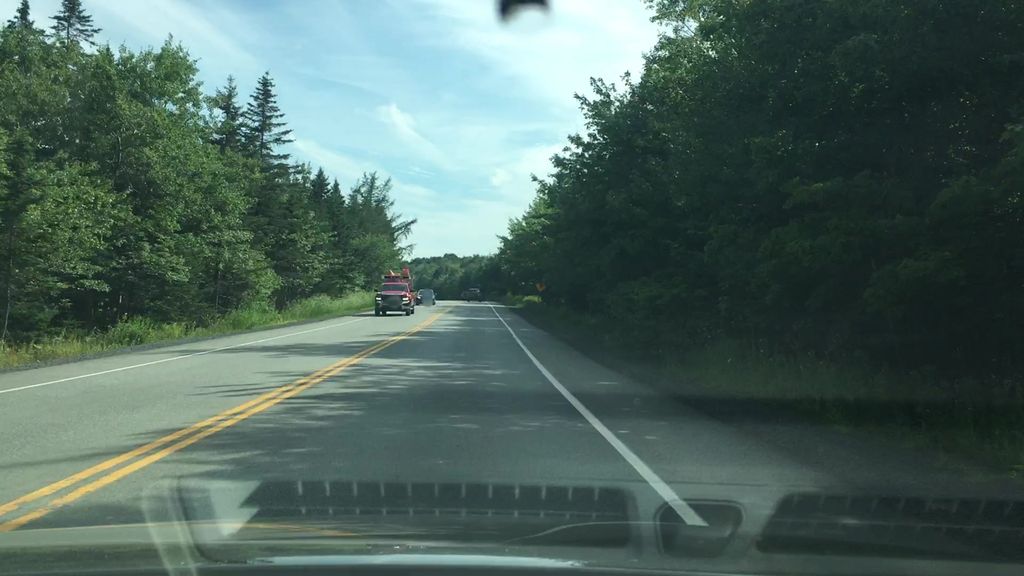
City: halifax